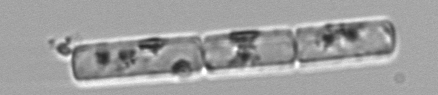
Label: Guinardia_delicatula